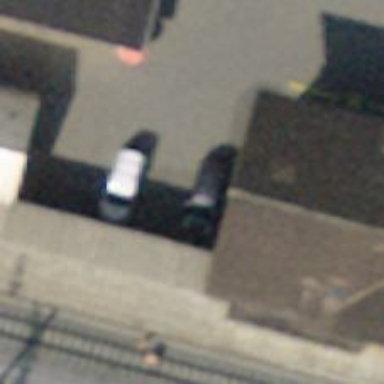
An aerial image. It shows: Car-sharing service available at this location.